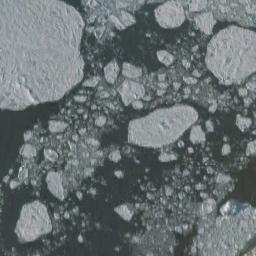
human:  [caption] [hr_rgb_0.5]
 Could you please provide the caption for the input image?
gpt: There are many ice on the light green sea .

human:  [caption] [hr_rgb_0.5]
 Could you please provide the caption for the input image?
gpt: There are sea ice of different sizes .

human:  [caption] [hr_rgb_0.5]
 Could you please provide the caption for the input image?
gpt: Several large pieces of sea ice and a lot of small pieces of sea ice gather together .

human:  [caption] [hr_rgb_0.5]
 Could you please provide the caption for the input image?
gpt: Countless ice cubes of various sizes are connected into a loose, Large piece floating on the blue sea .

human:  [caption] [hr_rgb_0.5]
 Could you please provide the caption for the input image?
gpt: There are many sea ice linked into sheets .